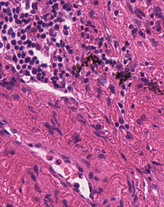
Tumor epithelial tissue: no
Tumor-associated stroma tissue: yes
Normal tissue: no